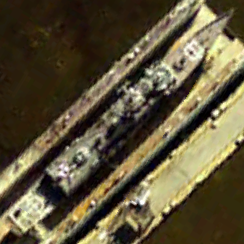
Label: cruiser